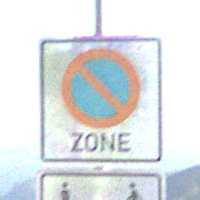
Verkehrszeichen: BeginnEingeschraenktesHalteverbotZone
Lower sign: CarsharingfahrzeugeFrei
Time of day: SunriseSunset
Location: Outdoor (Nature)
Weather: PartlyCloudy
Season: NotSpecified
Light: Natural